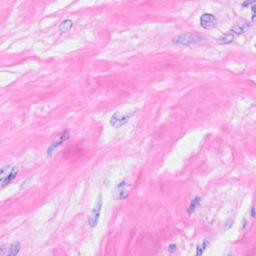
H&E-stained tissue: Breast